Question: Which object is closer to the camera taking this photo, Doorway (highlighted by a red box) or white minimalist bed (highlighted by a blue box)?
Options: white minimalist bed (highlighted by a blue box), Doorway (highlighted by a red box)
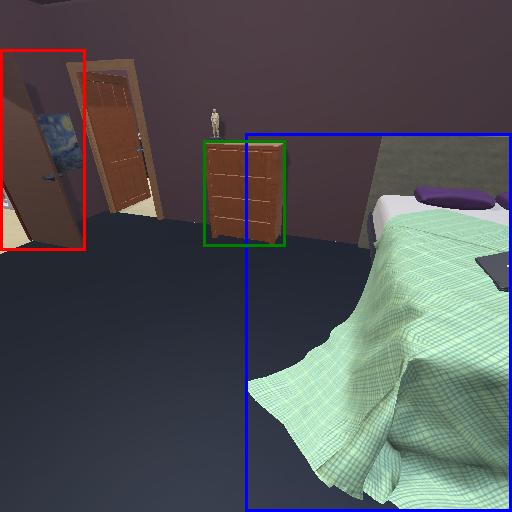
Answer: white minimalist bed (highlighted by a blue box)